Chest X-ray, PA view. Patient: 24 years old, sex M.
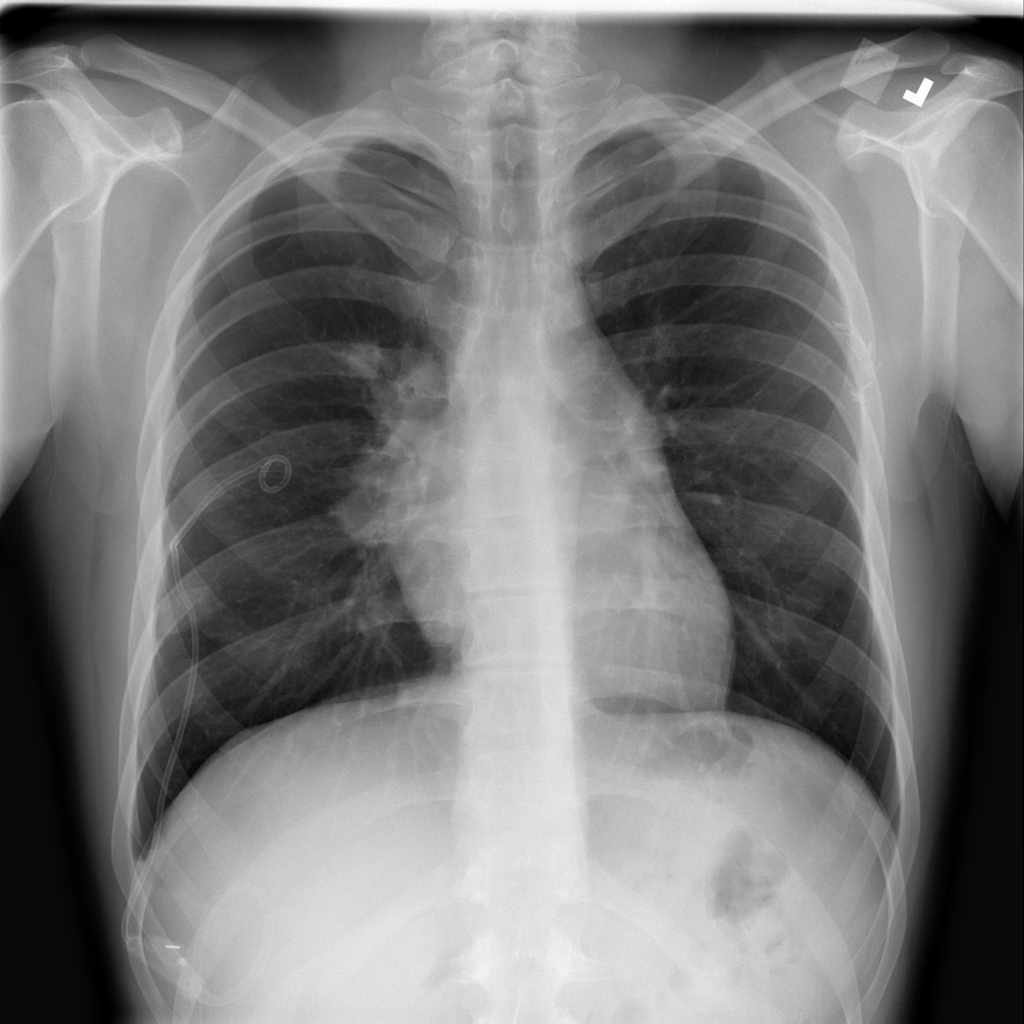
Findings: Pneumothorax